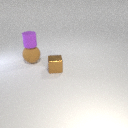
large brown rubber sphere to the left of small brown metal cube